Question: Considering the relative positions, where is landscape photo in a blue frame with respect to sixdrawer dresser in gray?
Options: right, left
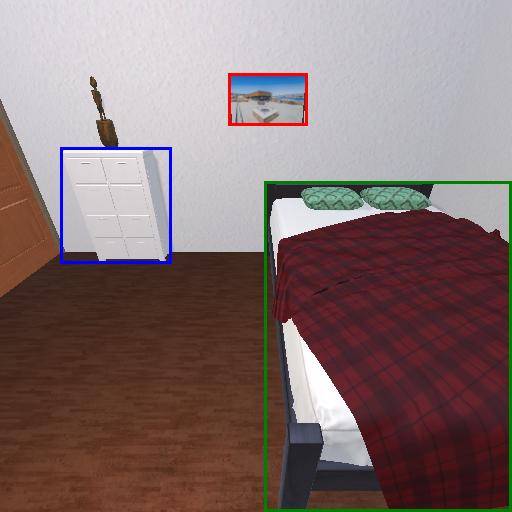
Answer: right